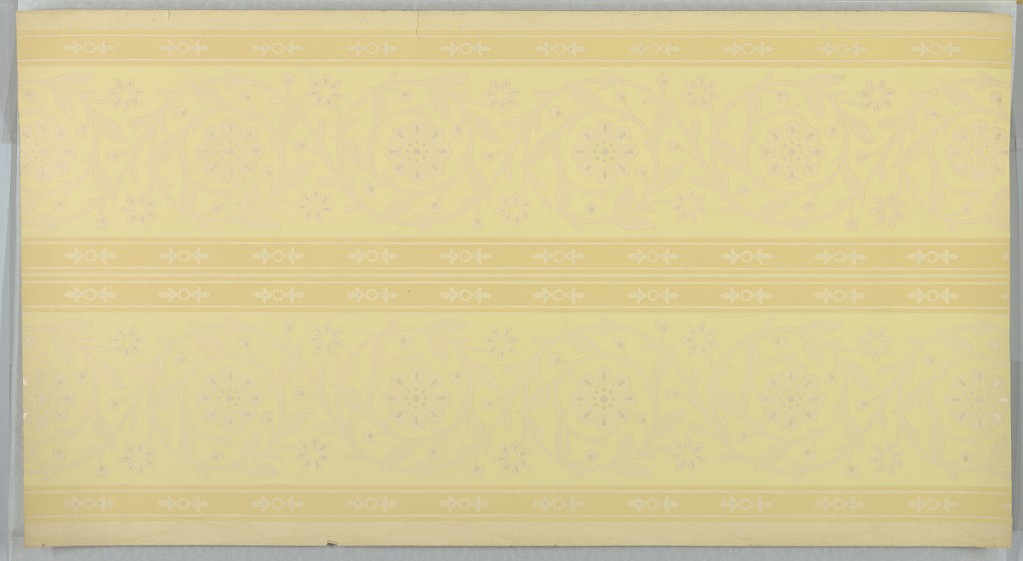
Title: Frieze
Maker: Howell and Brothers, 1835 – 1900
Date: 1905–1915
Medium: Machine-printed paper, liquid mica
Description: Printed two borders across the width, on beige ground, spirals of gray vines with white petals highlighting; bands in tan.